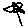
Label: flower